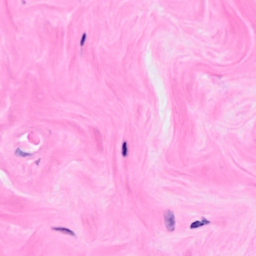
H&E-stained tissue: Breast